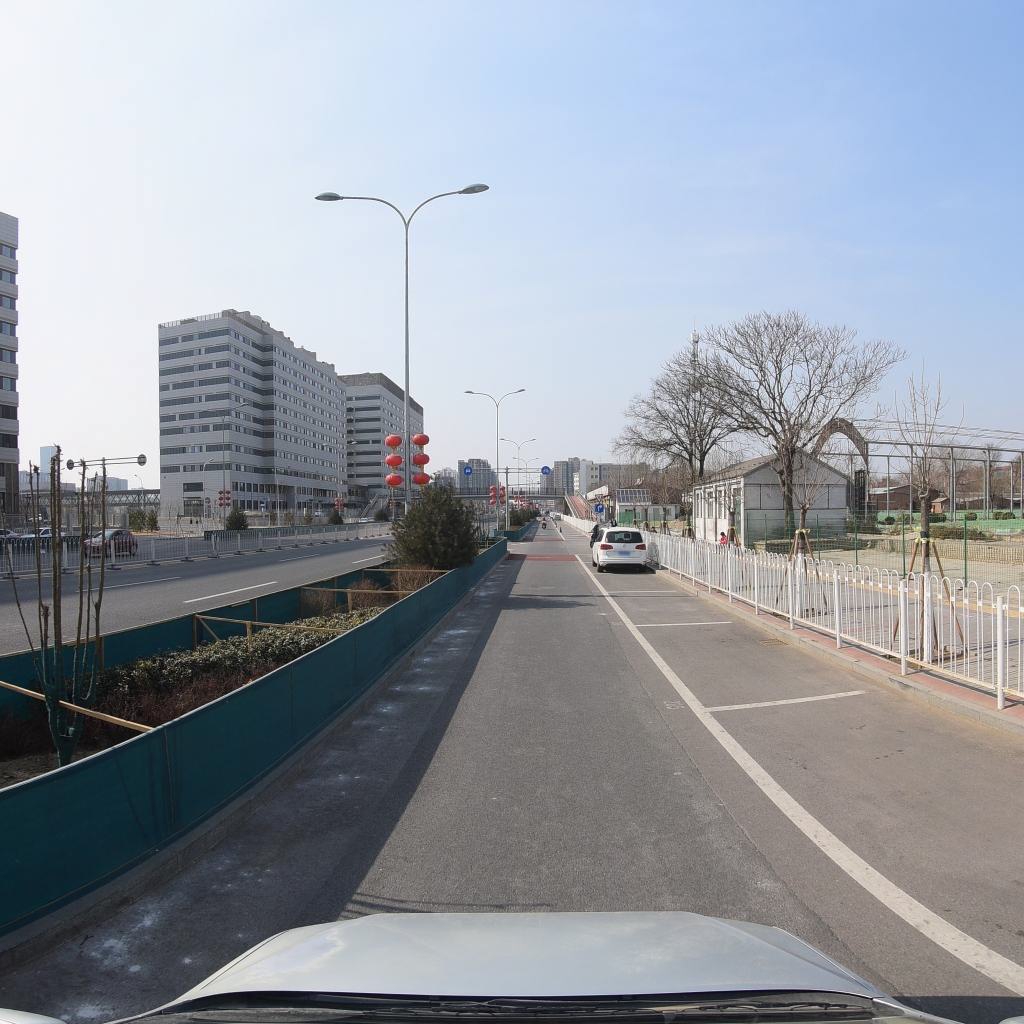
Region: Fengtai
Road damage annotations: longitudinal crack